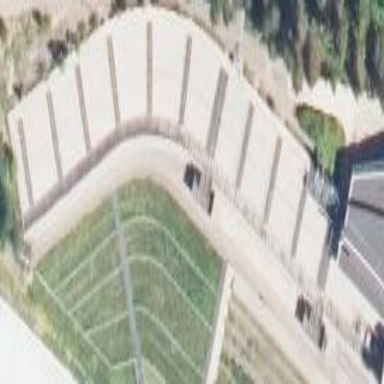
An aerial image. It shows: Grandstand building.